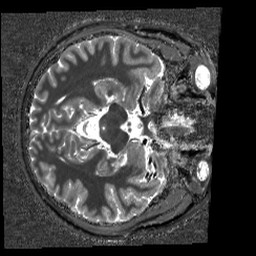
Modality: T1w
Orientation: axial